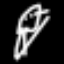
Label: angel